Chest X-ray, PA view. Patient: 60 years old, sex F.
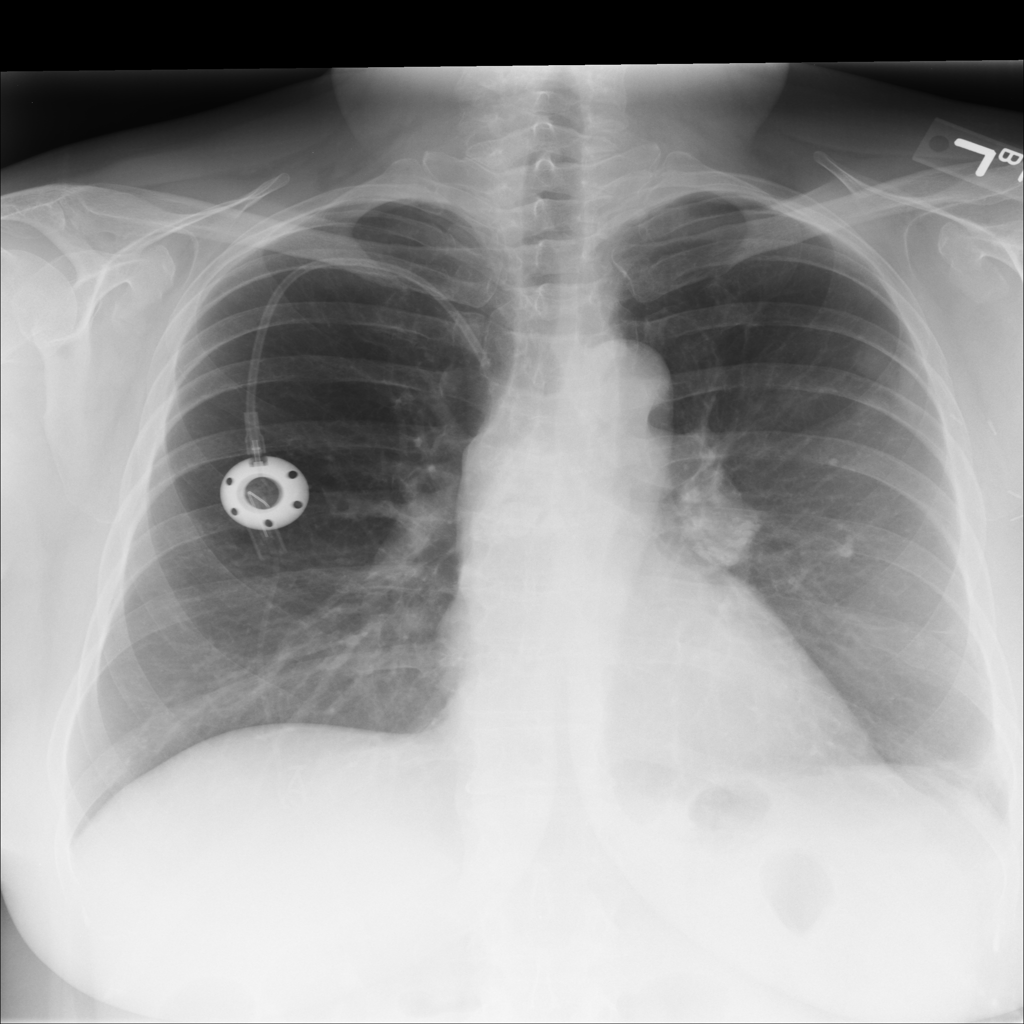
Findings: Atelectasis, Effusion